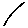
Label: line